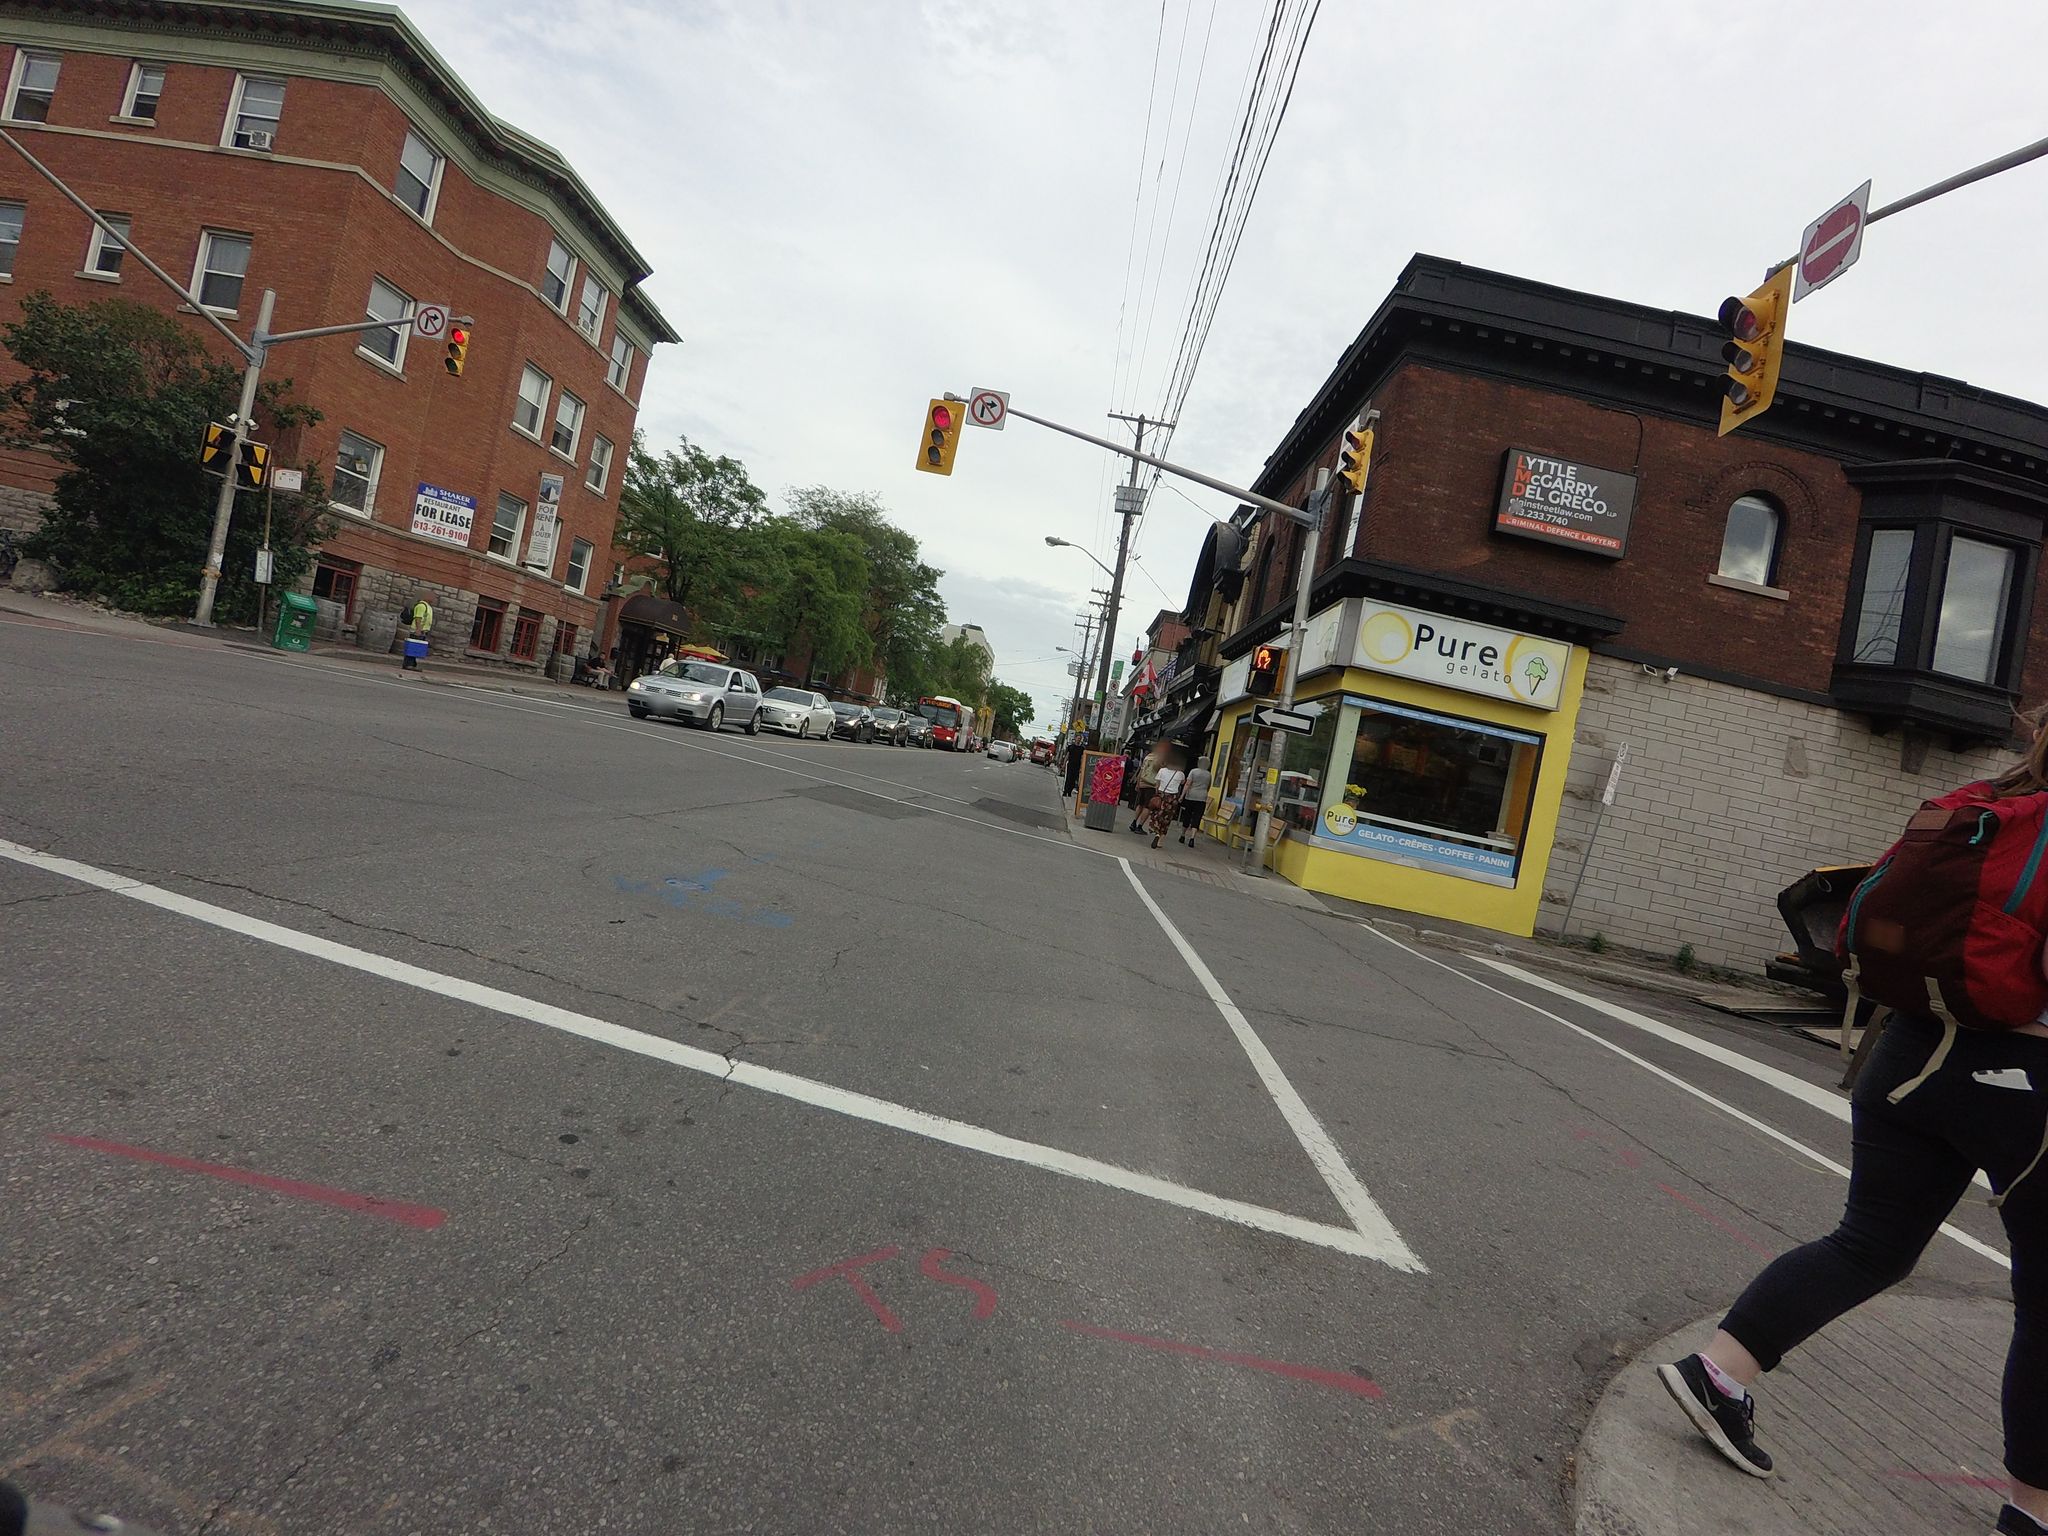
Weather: cloudy
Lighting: day
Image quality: good
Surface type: walking surface
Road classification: footway
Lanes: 2
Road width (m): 1.5
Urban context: urban centre
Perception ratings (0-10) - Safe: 5.91, Lively: 8.88, Beautiful: 4.06, Boring: 1.79, Depressing: 8.45, Wealthy: 2.74